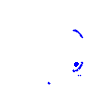
Particle: electron